Field crop: maize
Growth stage: 2
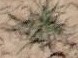
Species: salsola